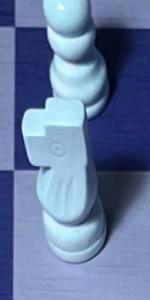
Label: Knight_White